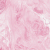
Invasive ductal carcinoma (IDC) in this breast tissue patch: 0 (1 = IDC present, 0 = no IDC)